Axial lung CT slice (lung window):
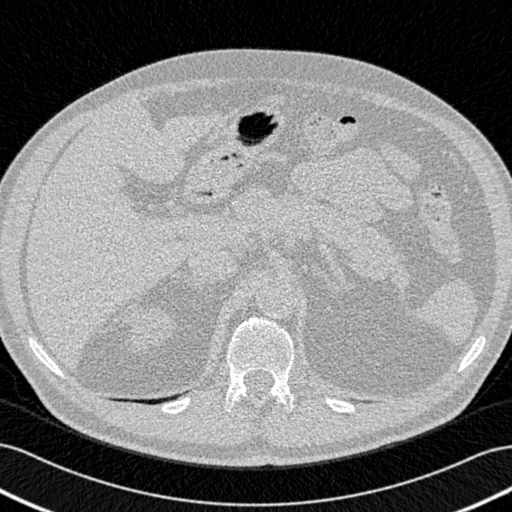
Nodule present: no